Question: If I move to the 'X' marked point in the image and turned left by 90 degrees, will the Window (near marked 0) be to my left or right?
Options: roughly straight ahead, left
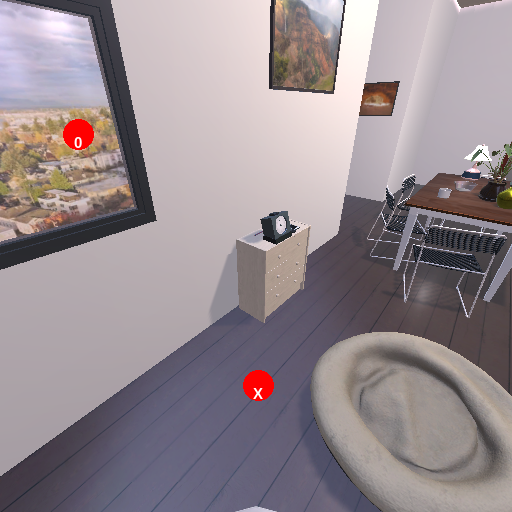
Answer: roughly straight ahead